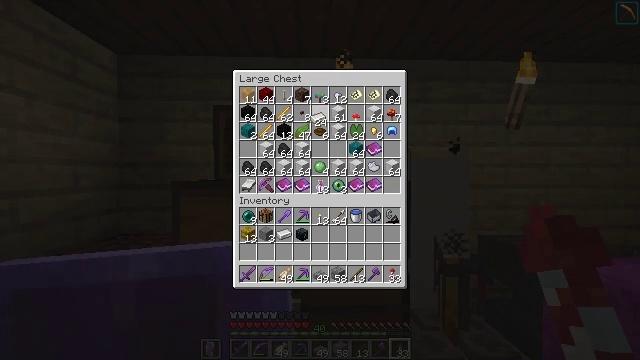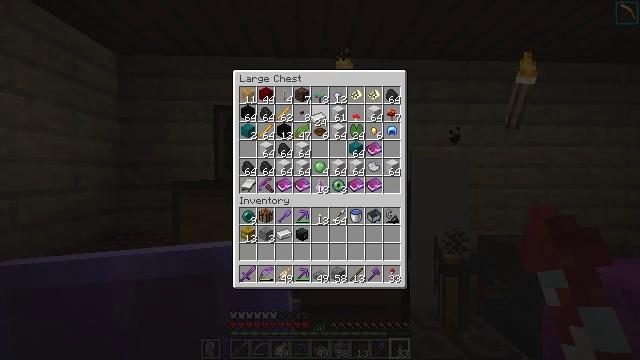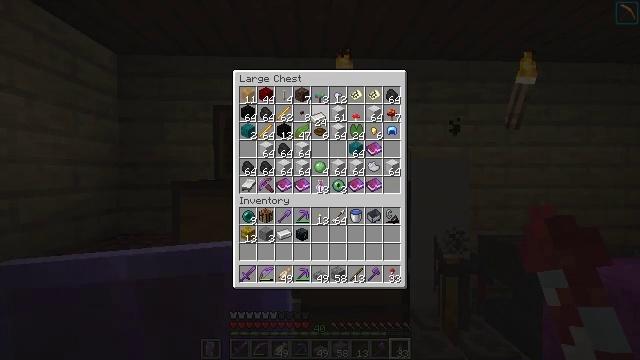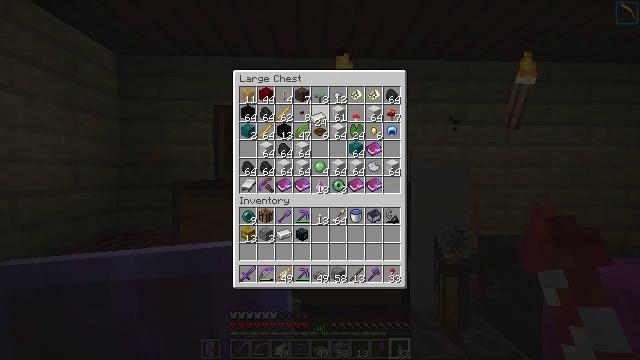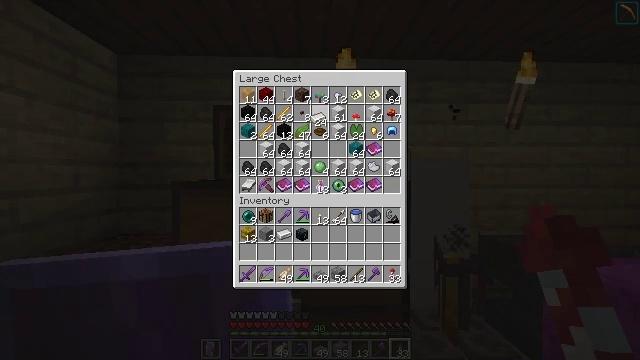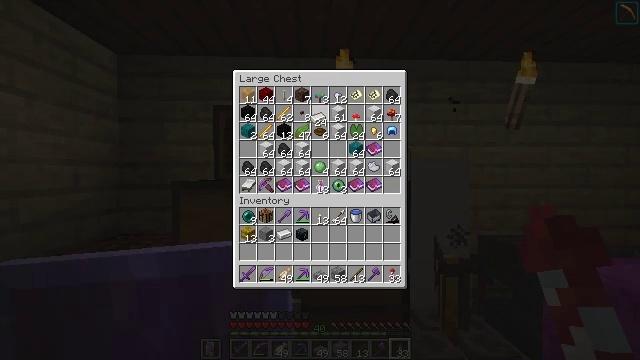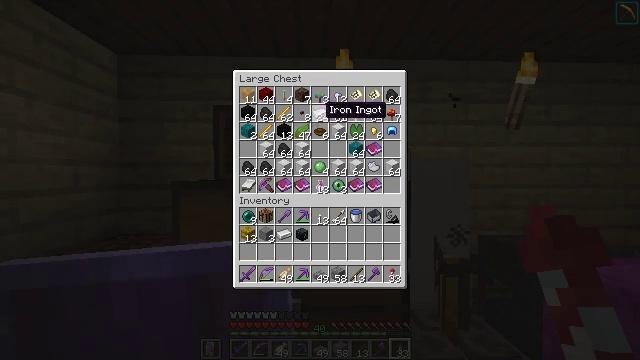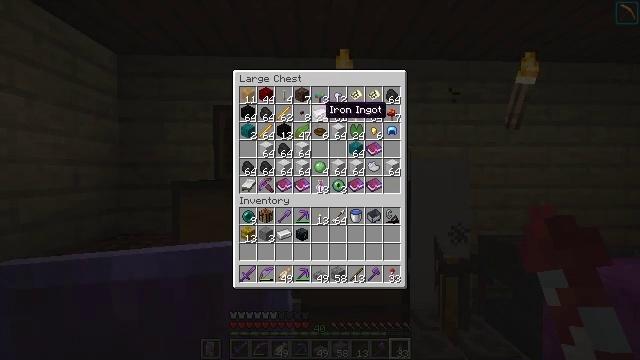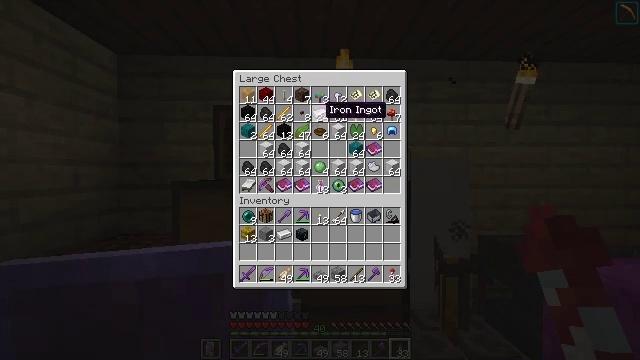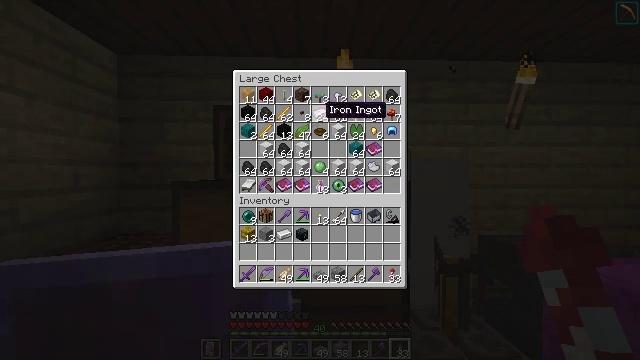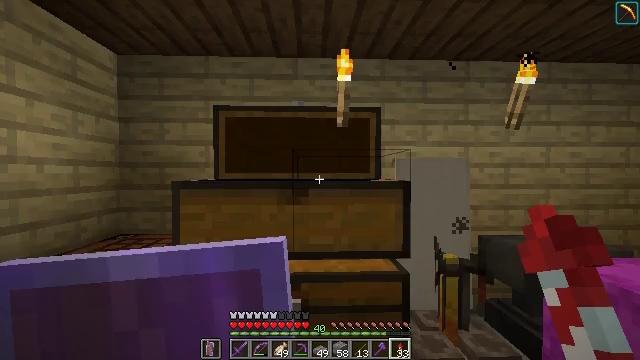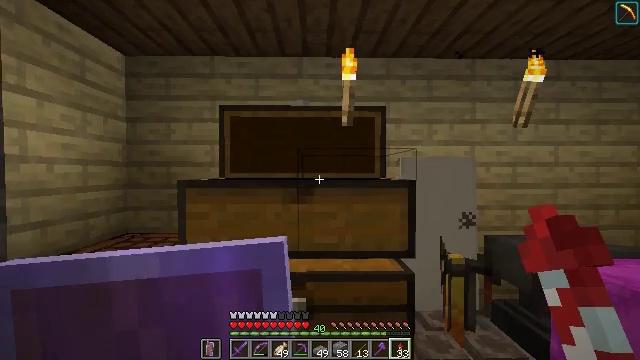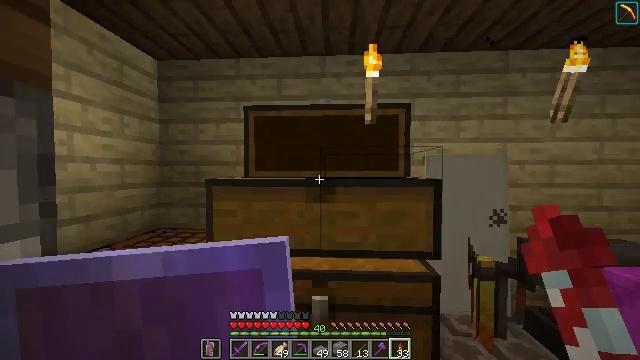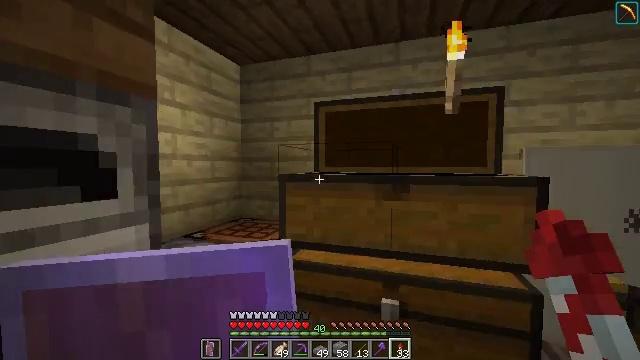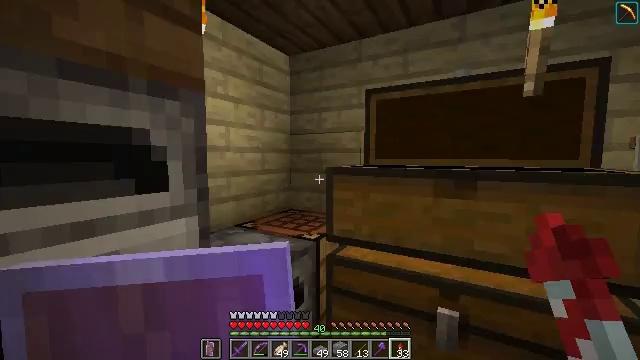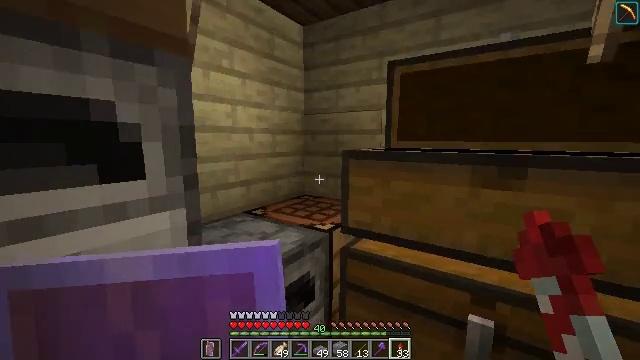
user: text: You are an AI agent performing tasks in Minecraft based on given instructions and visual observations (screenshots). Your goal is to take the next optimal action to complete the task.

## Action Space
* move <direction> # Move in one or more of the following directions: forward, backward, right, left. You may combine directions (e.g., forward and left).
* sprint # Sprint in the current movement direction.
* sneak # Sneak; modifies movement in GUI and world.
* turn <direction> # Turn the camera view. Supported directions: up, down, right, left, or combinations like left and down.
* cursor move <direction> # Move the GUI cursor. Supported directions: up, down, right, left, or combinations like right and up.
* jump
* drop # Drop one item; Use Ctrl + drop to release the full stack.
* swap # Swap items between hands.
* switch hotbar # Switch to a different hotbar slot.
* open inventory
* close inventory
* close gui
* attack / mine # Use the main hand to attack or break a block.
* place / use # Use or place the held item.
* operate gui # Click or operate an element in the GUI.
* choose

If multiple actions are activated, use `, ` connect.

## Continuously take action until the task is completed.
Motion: motion action
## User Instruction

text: Make sure you have materials to craft a stonecutter.
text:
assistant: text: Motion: no_op
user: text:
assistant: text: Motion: no_op
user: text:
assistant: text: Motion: attack / mine
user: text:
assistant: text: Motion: attack / mine
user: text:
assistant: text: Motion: attack / mine
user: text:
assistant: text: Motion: no_op
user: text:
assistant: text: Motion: no_op
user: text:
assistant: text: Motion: no_op
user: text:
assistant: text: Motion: no_op
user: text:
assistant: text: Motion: no_op
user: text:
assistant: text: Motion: turn left
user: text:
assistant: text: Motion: turn left
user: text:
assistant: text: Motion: move forward, turn left and down
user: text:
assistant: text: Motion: move forward, turn left and down
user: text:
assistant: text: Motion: move forward, turn left and down
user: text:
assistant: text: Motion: move forward, turn left and down
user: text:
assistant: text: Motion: move forward, turn down
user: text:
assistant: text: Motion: turn down
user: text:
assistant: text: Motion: no_op
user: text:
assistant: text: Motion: turn left
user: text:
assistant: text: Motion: no_op
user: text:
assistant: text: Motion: no_op
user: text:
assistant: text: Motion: no_op
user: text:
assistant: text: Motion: no_op
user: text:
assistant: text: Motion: no_op
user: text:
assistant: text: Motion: no_op
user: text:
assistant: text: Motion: no_op
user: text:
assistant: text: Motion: turn right
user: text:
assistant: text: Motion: turn right and up
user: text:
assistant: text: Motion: turn up